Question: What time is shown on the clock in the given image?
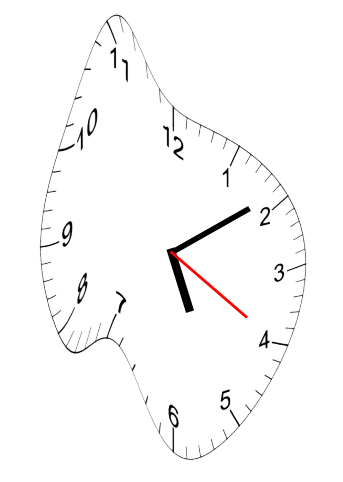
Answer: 05:09:20